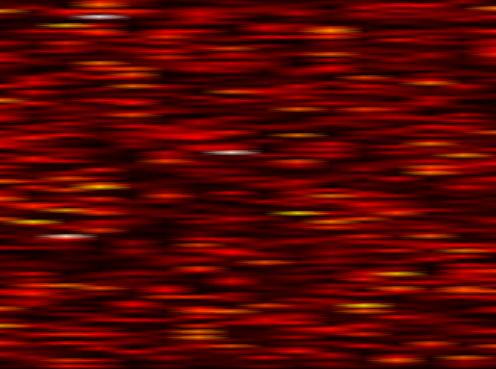
Label: WOLA